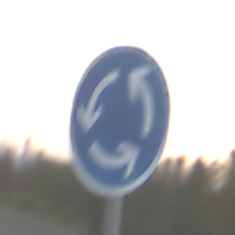
Verkehrszeichen: Kreisverkehr
Umgebung: Outdoor, Nature
Tageszeit: SunriseSunset
Wetter: PartlyCloudy
Licht: Natural
Jahreszeit: NotSpecified
Kontrast: LowContrast